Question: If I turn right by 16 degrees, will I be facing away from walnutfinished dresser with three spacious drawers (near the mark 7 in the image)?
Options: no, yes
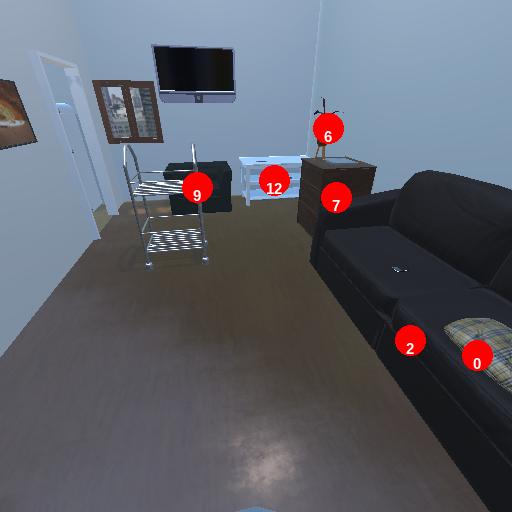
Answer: no